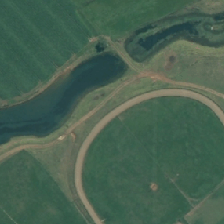
Land cover: urban_parkland